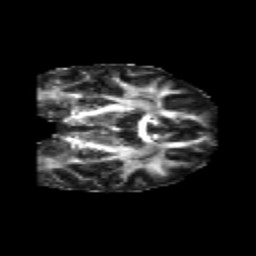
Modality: FA
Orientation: coronal
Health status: healthy
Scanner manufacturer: philips
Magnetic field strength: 3 T
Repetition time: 6.964 s
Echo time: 0.092 s